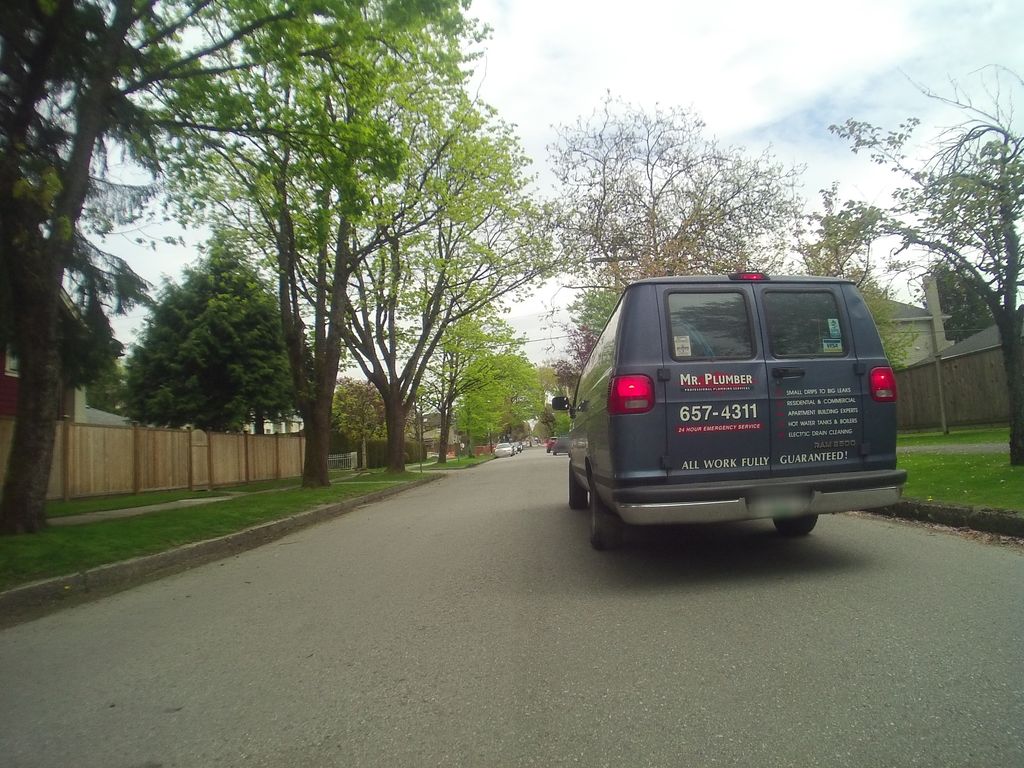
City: vancouver